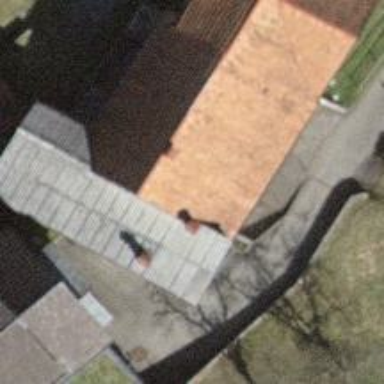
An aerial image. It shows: Garage.